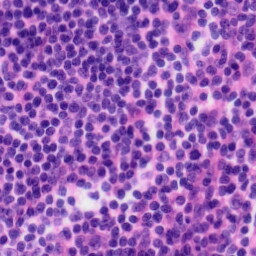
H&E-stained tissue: Tonsil